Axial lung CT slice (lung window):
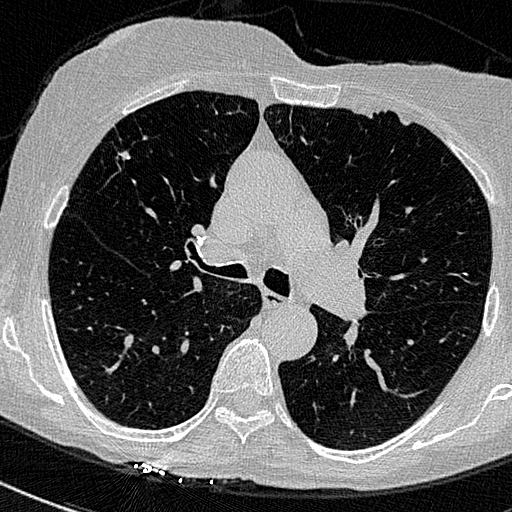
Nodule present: no